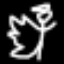
Label: angel